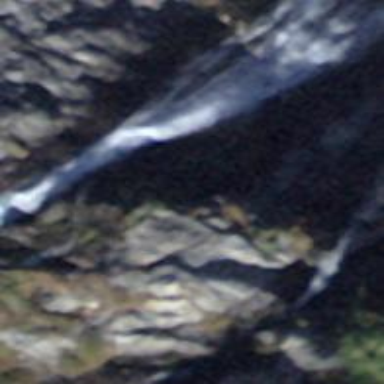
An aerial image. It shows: Beautiful waterfall in nature.